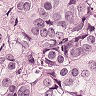
Metastatic tissue present: yes